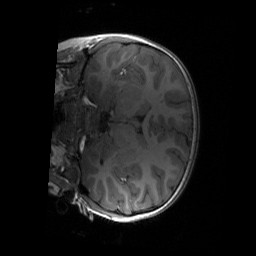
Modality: T1w
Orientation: coronal
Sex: female
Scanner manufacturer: siemens
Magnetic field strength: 3 T
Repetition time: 1.9 s
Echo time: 0.00243 s